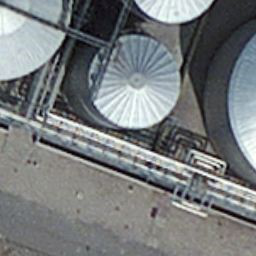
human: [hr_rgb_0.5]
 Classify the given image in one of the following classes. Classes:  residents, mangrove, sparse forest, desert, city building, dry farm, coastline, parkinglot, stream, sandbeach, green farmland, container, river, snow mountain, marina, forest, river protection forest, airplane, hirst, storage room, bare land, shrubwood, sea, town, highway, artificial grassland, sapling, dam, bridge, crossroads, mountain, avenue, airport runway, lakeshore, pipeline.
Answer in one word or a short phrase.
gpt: storage room